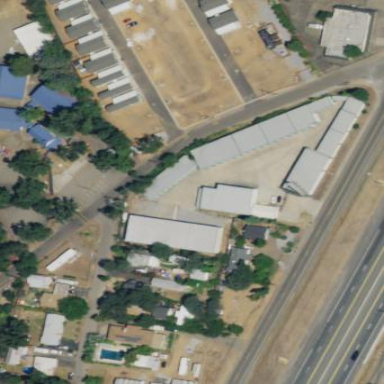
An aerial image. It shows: Storage rental shop.